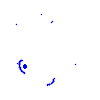
Particle: proton